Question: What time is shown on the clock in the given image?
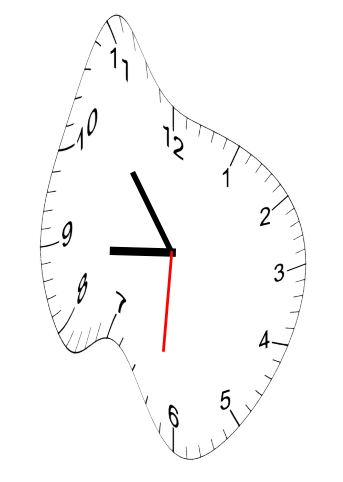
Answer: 08:53:31